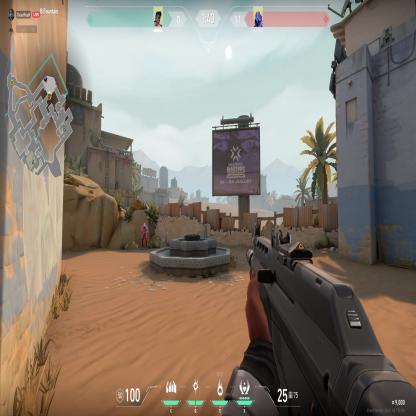
Label: enemy